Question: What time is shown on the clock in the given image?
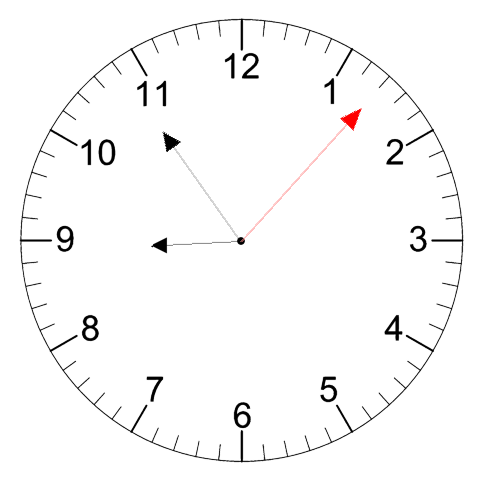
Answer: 08:54:07